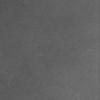
Label: dusty